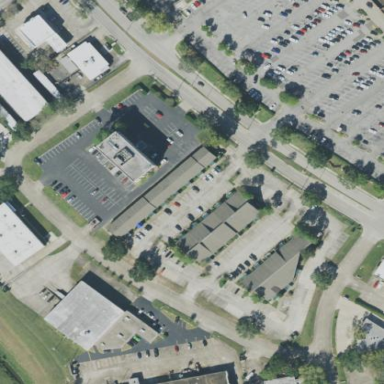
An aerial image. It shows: View of roof of building.